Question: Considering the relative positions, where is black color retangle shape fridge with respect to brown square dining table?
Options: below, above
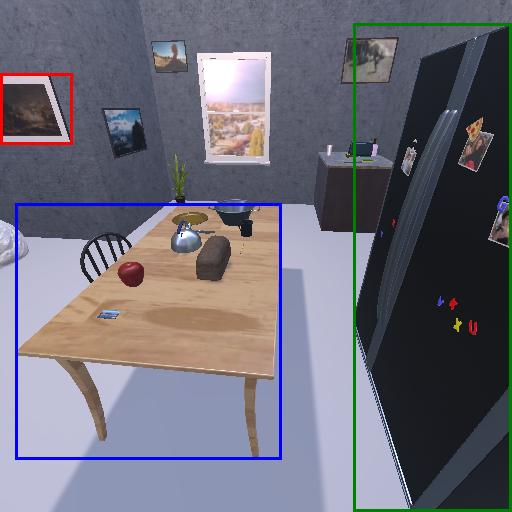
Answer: below